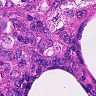
Metastatic tissue present: no